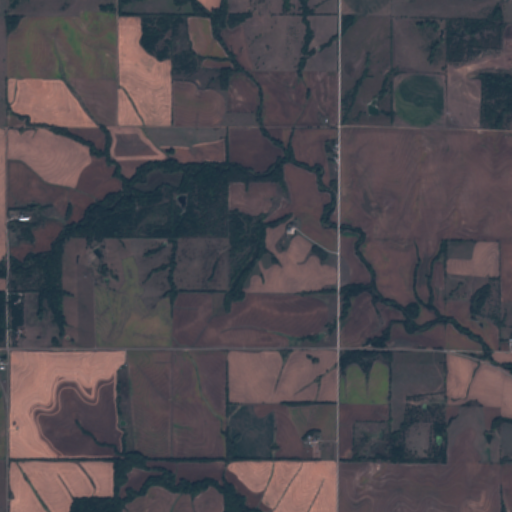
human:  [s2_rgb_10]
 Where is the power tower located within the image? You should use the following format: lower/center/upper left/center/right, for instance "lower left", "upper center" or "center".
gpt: The power tower is located in the lower of the image.
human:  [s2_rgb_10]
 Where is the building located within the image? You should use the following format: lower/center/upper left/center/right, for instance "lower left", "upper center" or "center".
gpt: There is no building in the image.